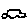
Label: car